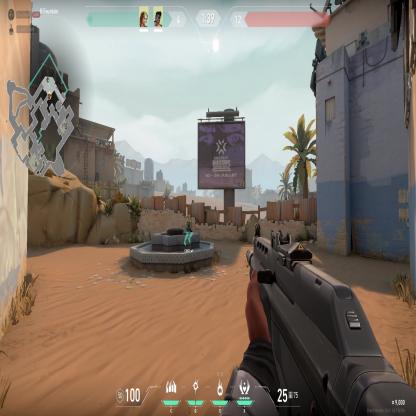
Label: teammate